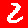
Digit: 2